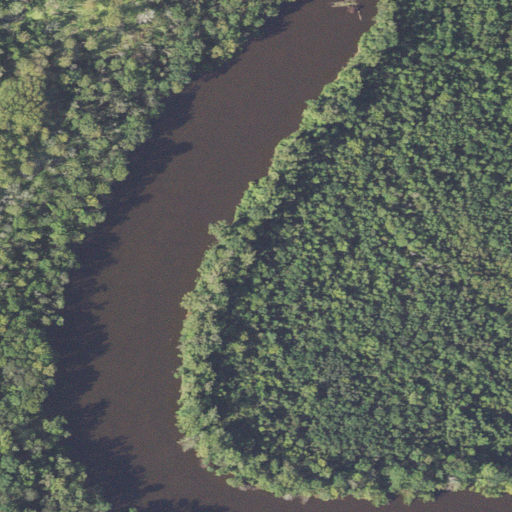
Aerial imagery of cape in North Carolina named Grays Point containing woody wetlands, open water, grassland, and herbaceous wetlands